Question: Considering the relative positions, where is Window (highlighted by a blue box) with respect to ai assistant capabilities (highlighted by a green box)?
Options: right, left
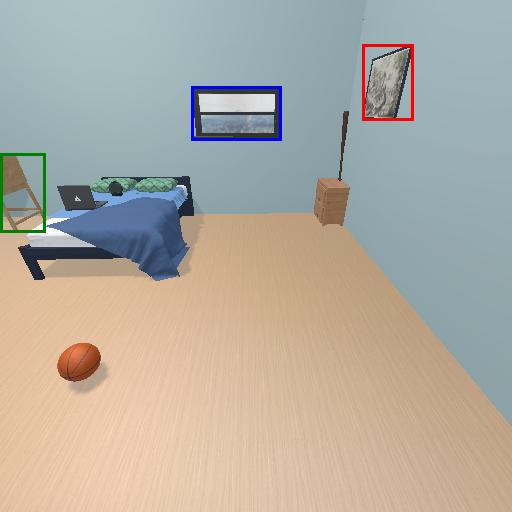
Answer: right